Aerial crown-view tile of a tropical tree (Barro Colorado Island, Panama), acquired 20250124:
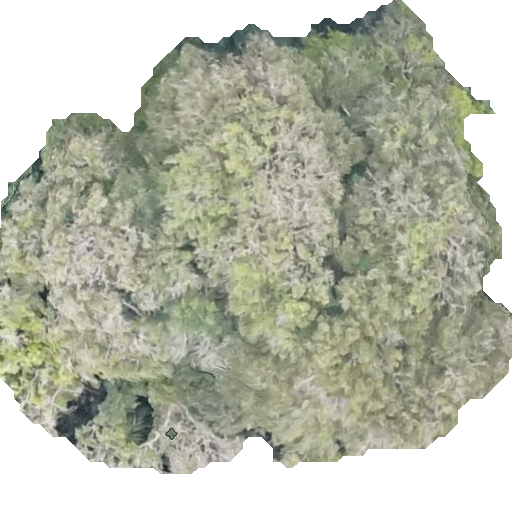
Species: Prioria copaifera
GBIF accepted scientific name: Prioria copaifera
Crown area: 277.916 m²